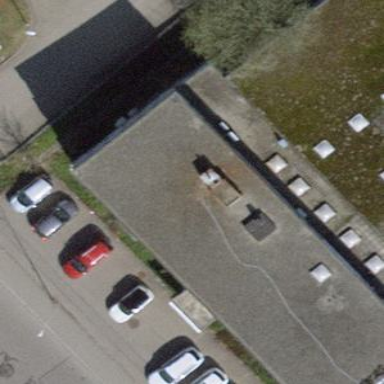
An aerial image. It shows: Industrial building.